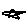
Label: star